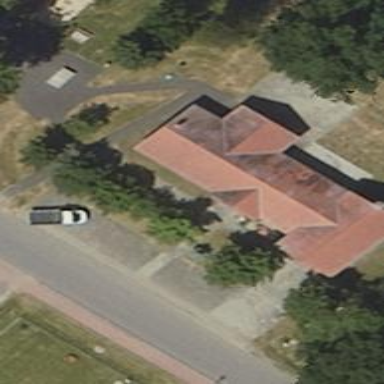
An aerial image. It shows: Community center.